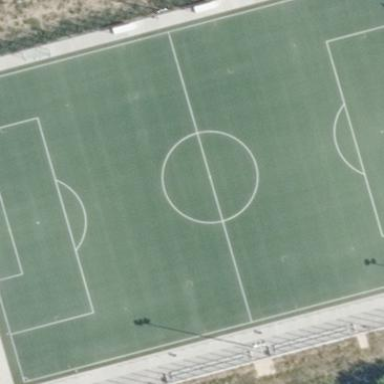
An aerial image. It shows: Soccer pitch for outdoor sports and leisure activities.